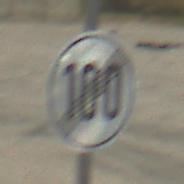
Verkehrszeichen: EndeGeschwindigkeit100
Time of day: MorningAfternoon
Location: Outdoor (RoadRail)
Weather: PartlyCloudy
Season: NotSpecified
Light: Natural